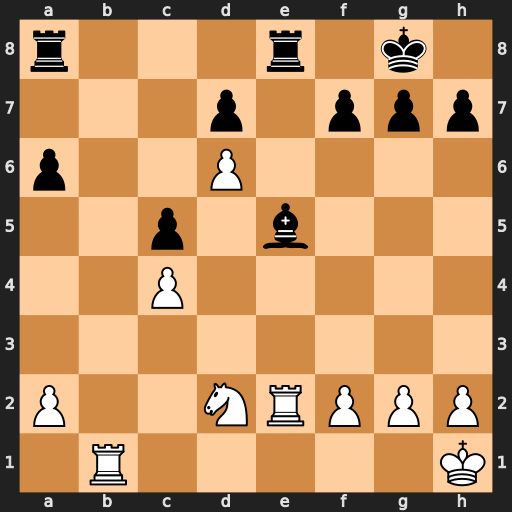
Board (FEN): r3r1k1/3p1ppp/p2P4/2p1b3/2P5/8/P2NRPPP/1R5K
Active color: w
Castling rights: -
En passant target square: -
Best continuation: Rbe1 f6 f4